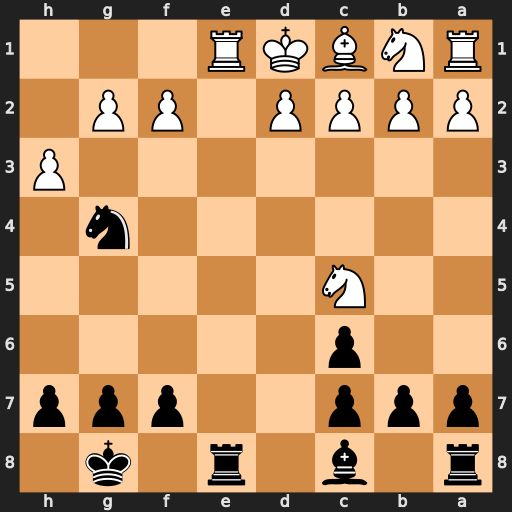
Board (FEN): r1b1r1k1/ppp2ppp/2p5/2N5/6n1/7P/PPPP1PP1/RNBKR3
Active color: b
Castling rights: -
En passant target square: -
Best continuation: Nxf2#